Question: I am trying to have my program determine if it has permission to delete a registry key in C#. I have been trying this code which is returning true when in fact I don't have the right permissions for the registry key.
'''
public static bool CanDeleteKey(RegistryKey key)
{
try
{
if (key.SubKeyCount > 0)
{
bool ret = false;
foreach (string subKey in key.GetSubKeyNames())
{
ret = CanDeleteKey(key.OpenSubKey(subKey));
if (!ret)
break;
}
return ret;
}
else
{
RegistryPermission r = new
RegistryPermission(RegistryPermissionAccess.AllAccess, key.ToString());
r.Demand();
return true;
}
}
catch (SecurityException)
{
return false;
}
}
'''
The registry key that I am passing to this function is 'HKEY_CLASSES_ROOT\eHomeSchedulerService.TVThumbnailCache'. It should be re-cursing to the sub key 'CLSID' and returning false because the Full Control permission is only set for TrustedInstaller.
Here are the permissions for 'HKEY_CLASSES_ROOT\eHomeSchedulerService.TVThumbnailCache\CLSID' from regedit:

I should note that I am running the code with Administrative privileges. Also, I know I can just use a try-catch block when I am deleting the registry key but I would like to know if I can delete it beforehand.
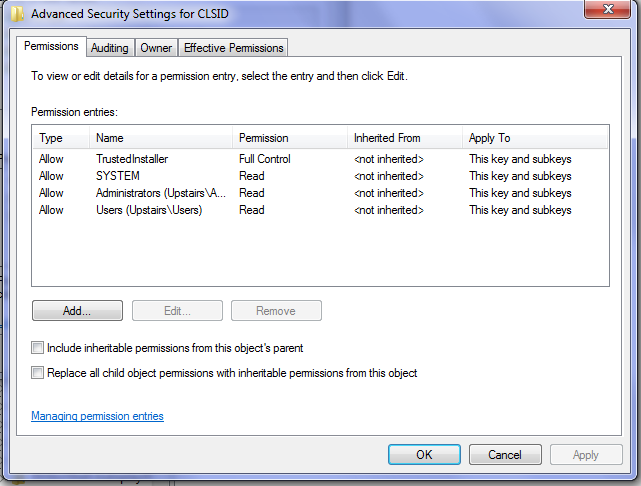
Answer: I was able to do some digging on Google and I came up with this code which seems to do the trick:
'''
/// Checks if we have permission to delete a registry key
/// </summary>
/// <param name="key">Registry key</param>
/// <returns>True if we can delete it</returns>
public static bool CanDeleteKey(RegistryKey key)
{
try
{
if (key.SubKeyCount > 0)
{
bool ret = false;
foreach (string subKey in key.GetSubKeyNames())
{
ret = CanDeleteKey(key.OpenSubKey(subKey));
if (!ret)
break;
}
return ret;
}
else
{
System.Security.AccessControl.RegistrySecurity regSecurity = key.GetAccessControl();
foreach (System.Security.AccessControl.AuthorizationRule rule in regSecurity.GetAccessRules(true, false, typeof(System.Security.Principal.NTAccount)))
{
if ((System.Security.AccessControl.RegistryRights.Delete & ((System.Security.AccessControl.RegistryAccessRule)(rule)).RegistryRights) != System.Security.AccessControl.RegistryRights.Delete)
{
return false;
}
}
return true;
}
}
catch (SecurityException)
{
return false;
}
}
'''